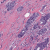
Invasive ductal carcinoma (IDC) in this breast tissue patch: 0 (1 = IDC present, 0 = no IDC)